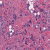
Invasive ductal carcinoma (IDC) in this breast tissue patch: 1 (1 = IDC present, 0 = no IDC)